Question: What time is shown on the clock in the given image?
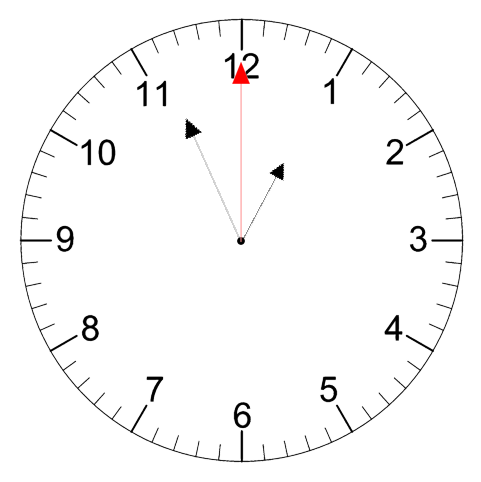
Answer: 12:56:00